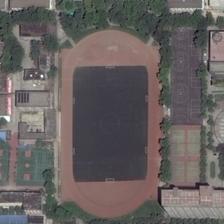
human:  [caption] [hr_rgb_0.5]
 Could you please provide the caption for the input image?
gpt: a playground is surrounded by green plants and buildings .

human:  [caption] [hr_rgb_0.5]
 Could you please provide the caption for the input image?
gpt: many buildings and green trees are around a playground and many kinds of sports fields .

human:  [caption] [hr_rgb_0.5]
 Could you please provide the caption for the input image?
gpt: this exercise yard which is located in the community contains a football field with dark turf, several basketball and tennis courts .

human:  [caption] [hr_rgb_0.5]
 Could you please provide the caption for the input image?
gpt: a playground with basketball fields and tennis courts next to it is surrounded by many green trees and many buildings .

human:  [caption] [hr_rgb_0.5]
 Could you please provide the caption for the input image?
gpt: a playground is surrounded by green plants and buildings .